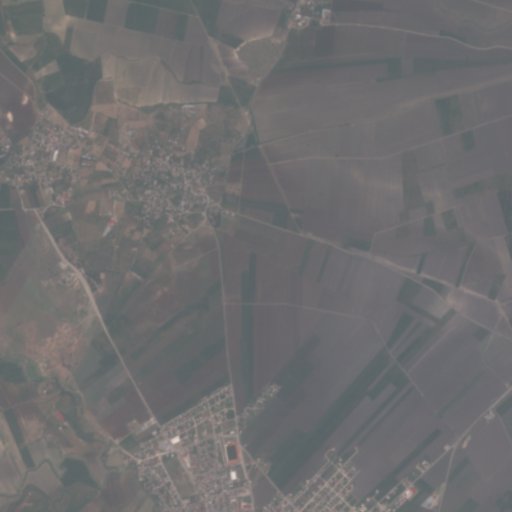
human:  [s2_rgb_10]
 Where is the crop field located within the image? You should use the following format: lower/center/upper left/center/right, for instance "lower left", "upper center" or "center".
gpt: The crop field is located in the upper right of the image.
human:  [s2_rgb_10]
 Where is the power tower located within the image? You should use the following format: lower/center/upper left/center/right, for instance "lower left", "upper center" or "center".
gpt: The power tower is located in the lower right of the image.
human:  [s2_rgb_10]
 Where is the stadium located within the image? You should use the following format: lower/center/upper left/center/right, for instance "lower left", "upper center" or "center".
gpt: The stadium is located in the lower center of the image.
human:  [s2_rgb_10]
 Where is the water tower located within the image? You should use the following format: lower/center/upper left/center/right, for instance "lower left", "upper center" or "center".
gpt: The water tower is located in the upper left of the image.
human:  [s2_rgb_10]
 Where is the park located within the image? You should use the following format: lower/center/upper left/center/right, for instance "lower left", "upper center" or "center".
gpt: There is no park in the image.